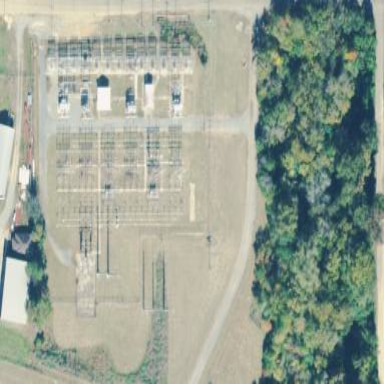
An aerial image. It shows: Distribution level power substation enclosed by fence.